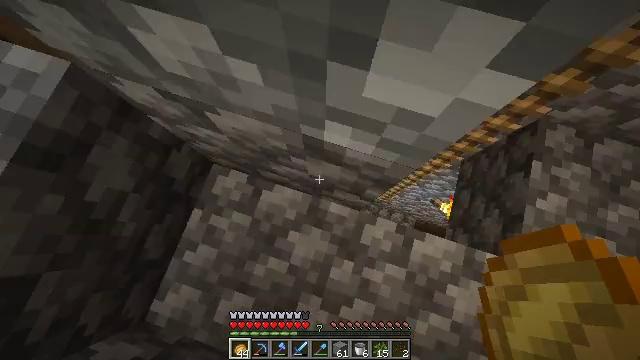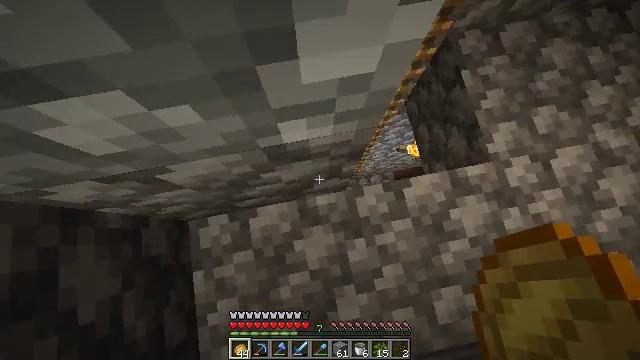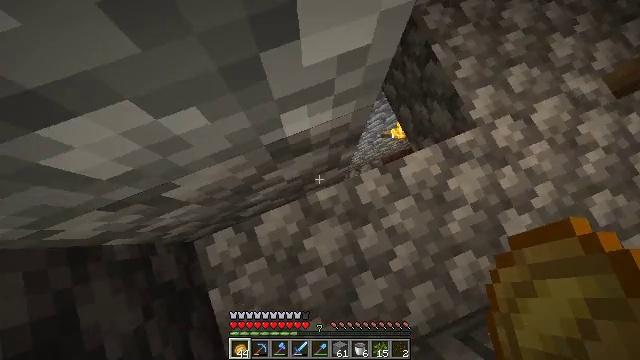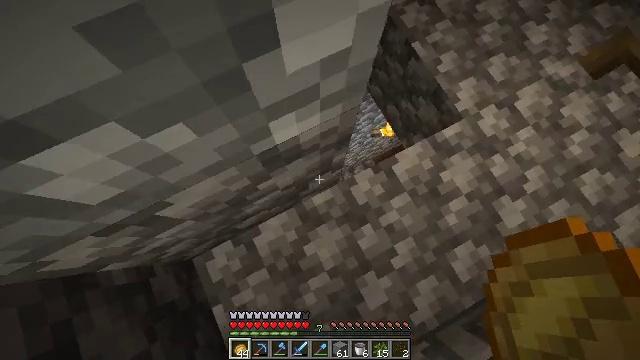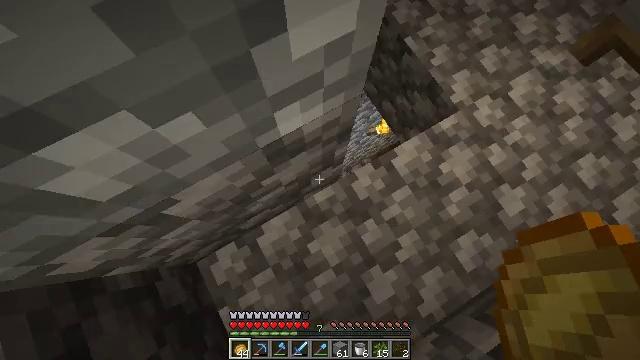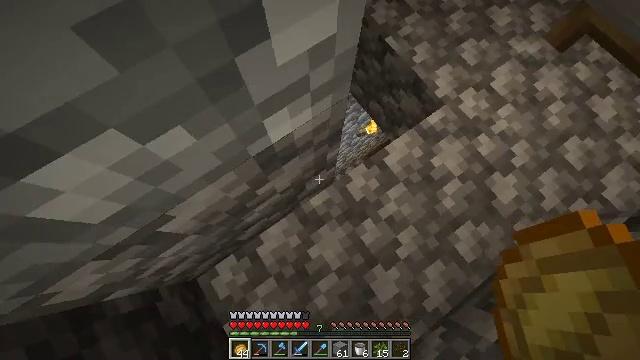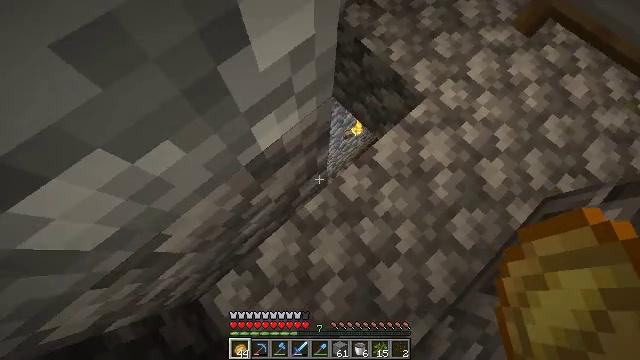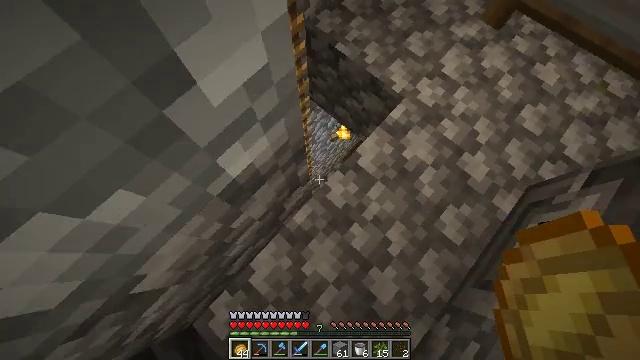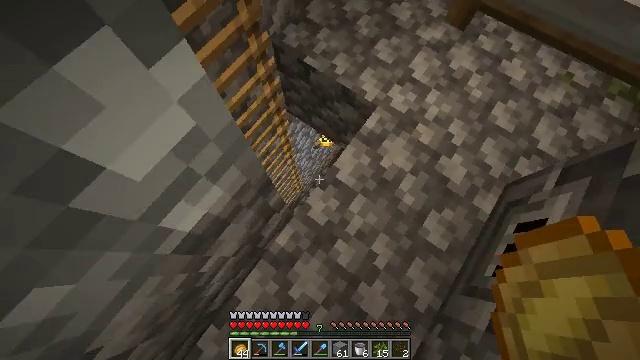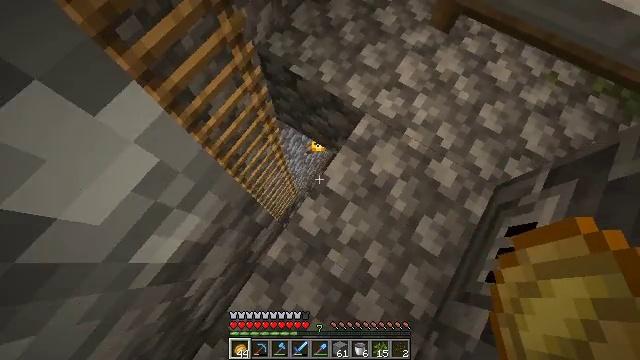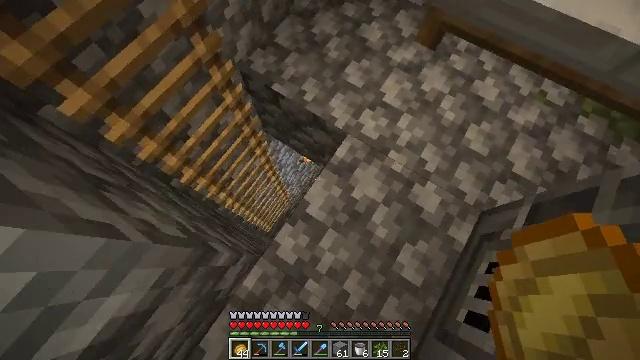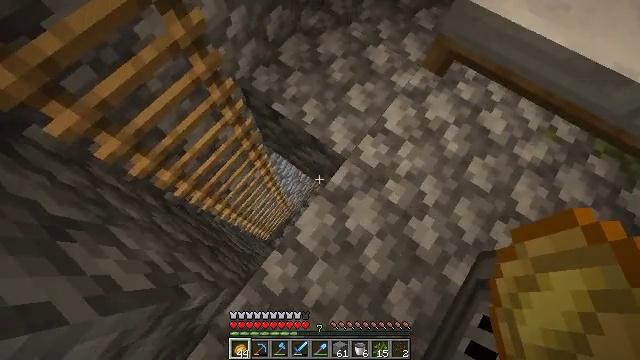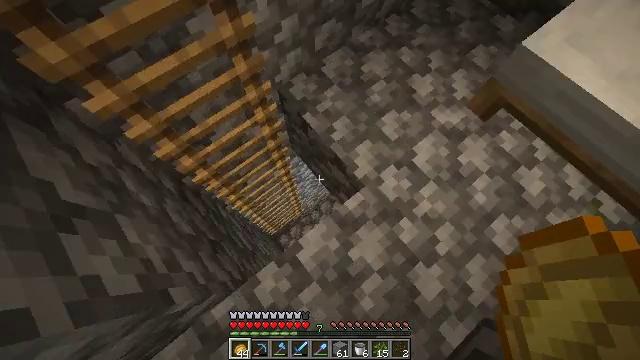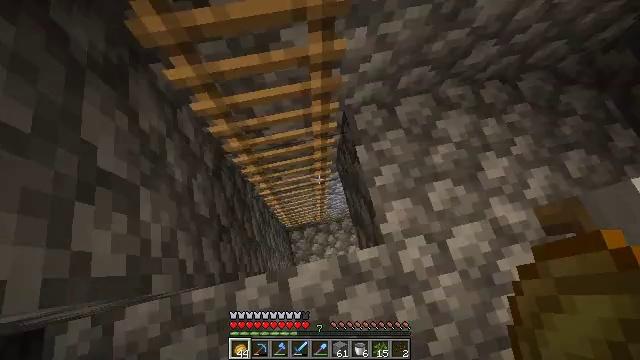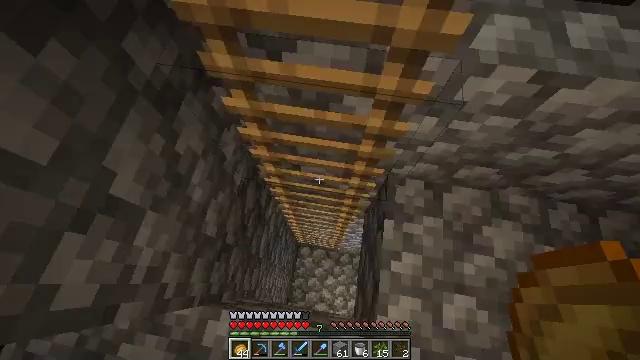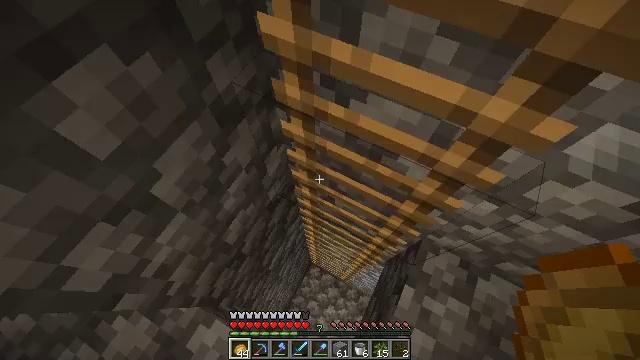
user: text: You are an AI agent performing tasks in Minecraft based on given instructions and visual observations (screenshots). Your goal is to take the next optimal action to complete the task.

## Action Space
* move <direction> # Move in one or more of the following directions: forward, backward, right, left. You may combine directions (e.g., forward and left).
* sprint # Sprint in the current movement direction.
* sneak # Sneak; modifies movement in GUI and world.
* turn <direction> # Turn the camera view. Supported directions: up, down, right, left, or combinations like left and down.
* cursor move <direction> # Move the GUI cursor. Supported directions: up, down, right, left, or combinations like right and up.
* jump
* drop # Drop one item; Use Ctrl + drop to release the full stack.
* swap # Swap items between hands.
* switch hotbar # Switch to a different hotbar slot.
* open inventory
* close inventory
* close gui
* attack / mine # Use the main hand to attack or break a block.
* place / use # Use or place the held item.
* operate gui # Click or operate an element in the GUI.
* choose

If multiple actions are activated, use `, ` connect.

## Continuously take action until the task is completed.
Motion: motion action
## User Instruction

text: Retrieve the brewing stand by breaking it.
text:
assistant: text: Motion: turn right
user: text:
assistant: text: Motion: turn right
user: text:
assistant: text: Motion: turn right and up
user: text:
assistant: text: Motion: turn right
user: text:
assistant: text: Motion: turn right and up
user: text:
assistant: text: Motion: turn right and up
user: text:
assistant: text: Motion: move forward, turn right
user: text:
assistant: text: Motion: move forward, turn right
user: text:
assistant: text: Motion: move forward, turn right
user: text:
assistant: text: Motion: move forward
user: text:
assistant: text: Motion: move forward, turn left
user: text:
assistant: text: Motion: move forward, turn left
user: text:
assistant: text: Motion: move forward, turn left
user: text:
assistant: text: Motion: move forward, turn left and up
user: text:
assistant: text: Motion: move forward, turn left and up
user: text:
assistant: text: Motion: move forward, turn left and up
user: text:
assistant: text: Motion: move forward and move left, turn left
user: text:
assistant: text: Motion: move forward and move left
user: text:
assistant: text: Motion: move forward and move left
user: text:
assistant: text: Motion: move forward and move left, turn right
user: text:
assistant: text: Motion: move forward and move left, turn right and down
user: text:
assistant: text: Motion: move forward and move left, turn right and down
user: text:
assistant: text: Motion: move forward, turn right and down
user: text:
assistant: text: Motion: move forward, turn right and down
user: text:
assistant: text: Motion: move forward, turn right and down
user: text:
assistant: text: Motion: turn right
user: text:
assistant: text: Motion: no_op
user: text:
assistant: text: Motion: no_op
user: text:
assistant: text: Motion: no_op
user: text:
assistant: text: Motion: no_op